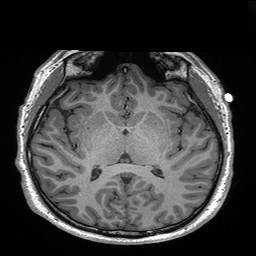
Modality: T1w
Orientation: coronal
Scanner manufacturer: siemens
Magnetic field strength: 3 T
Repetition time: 2.3 s
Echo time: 0.00298 s